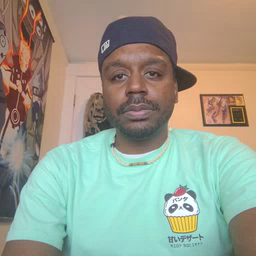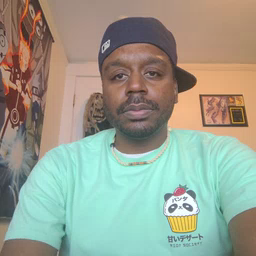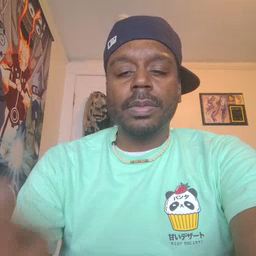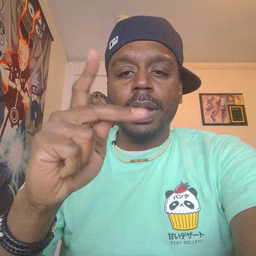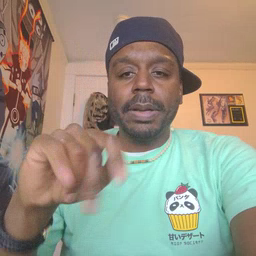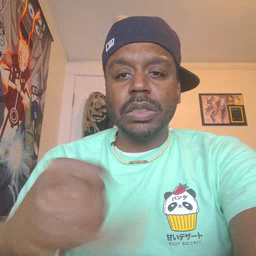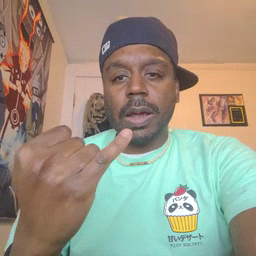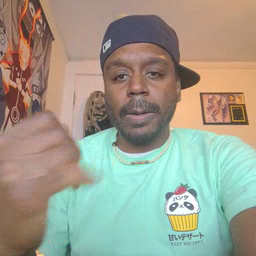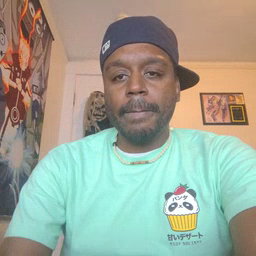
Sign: pajamas